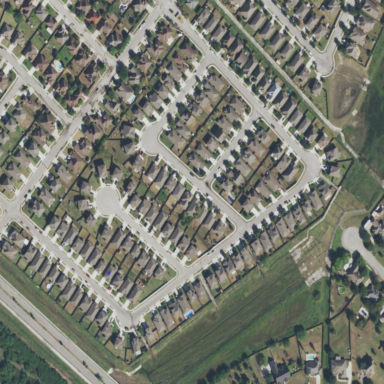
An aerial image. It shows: Residential area in subdivision.